Brain MRI, t1w sequence, axial 2D slice.
Patient: age 18, sex M, weight 78 kg, height 1.78 m
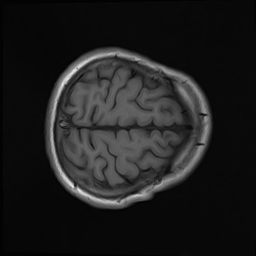